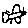
Label: bird